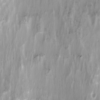
Label: not_dusty